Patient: sex M, age 26
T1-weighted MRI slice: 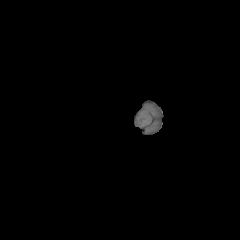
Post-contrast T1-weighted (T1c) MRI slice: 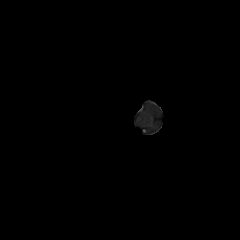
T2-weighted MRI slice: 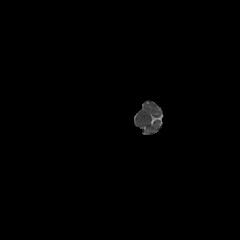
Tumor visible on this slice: no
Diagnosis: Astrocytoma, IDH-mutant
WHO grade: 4